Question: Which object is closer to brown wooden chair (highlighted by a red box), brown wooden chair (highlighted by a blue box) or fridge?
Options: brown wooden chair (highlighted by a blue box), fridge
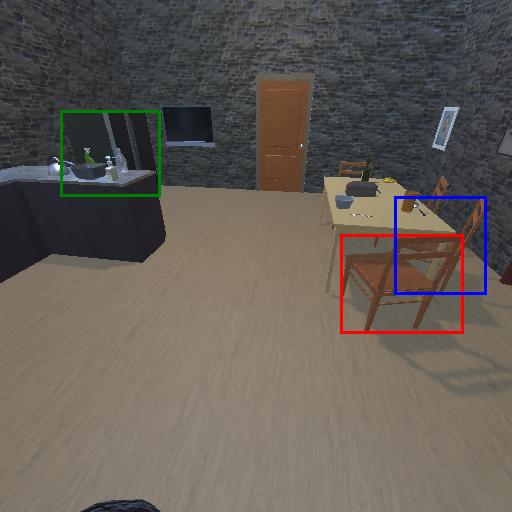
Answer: brown wooden chair (highlighted by a blue box)